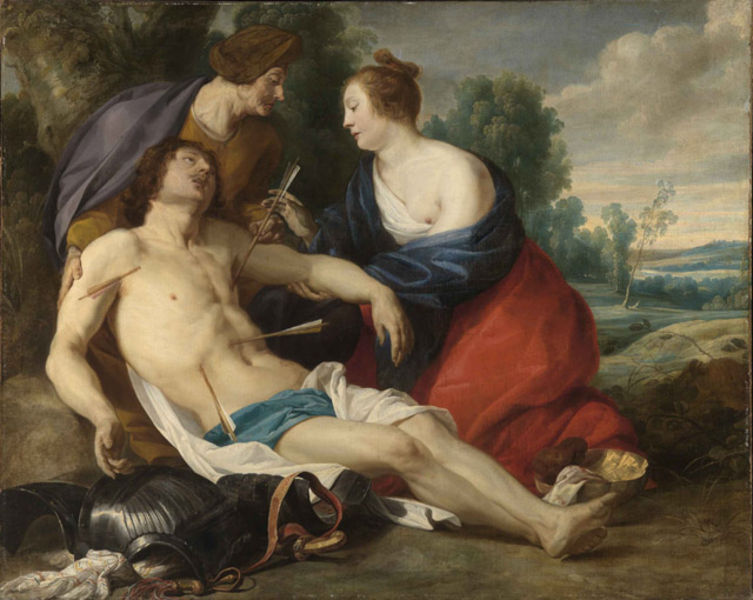
Titel: Die Heilige Irene zieht dem Heiligen Sebastian die Pfeile aus den Wunden
Künstler: Theodor Rombouts
Standort: Karlsruhe
Institution: Staatliche Kunsthalle Karlsruhe
Schlagwörter: akt, baum, berg, blau, feder, fuß, gemälde, hand, haut, himmel, kampf, körper, laub, lendenschurz, mann, nackt, rubens, schatten, schurz, umhang, weiß, wolken, wunde, bäume, frauen, gelb, grün, landschaft, menschen, ocker, abend, braun, brust, bunt, busen, frau, frisur, grau, haar, hintergrund, hut, kleid, männer, nase, schwarz, stützen, türkis, ölbild, blick, gras, gürtel, rasen, rot, tuch, weg, wiese, wolke, malerei, bart, hose, kappe, mütze, arm, augen, band, barock, bibel, dienerin, falten, federn, gesicht, halten, hinrichtung, leiche, leinen, mensch, mord, schale, schüssel, spitze, tod, tot, toter, trauer, hals, portrait, ast, baumstamm, dämmerung, ebene, ferne, horizont, hügel, natur, stamm, weite, büsche, kirche, sonne, boden, auge, gewand, gold, haare, mantel, tücher, gewänder, mutter, paar, vater, locken, renaissance, schulter, wald, wiesse, beine, kopfbedeckung, bein, brüste, dutt, liegen, italien, zwei, berge, fels, lila, sonnenuntergang, violett, landschaftsmalerei, ziehen, füsse, krieg, wetter, falte, riemen, zwei männer, woken, metall, tiefe, nabel, bauch, faltenwurf, halbakt, bauchnabel, liegend, oberkörper, abendstimmung, abwenden, vier, schulterfrei, eisen, schild, mond, panzer, blut, lende, religion, ausziehen, barfuß, hocken, schwert, säbel, knien, soldat, verletzt, fraue, helm, arzt, medizin, mythologie, ritter, rüstung, brustpanzer, harnisch, leib, ende, jesus, leichnam, sterben, wunden, hilfe, leid, leiden, schmerz, leder, mittelalter, krieger, religiös, bleich, heiliger, ritterrüstung, auen, absolutismus, gurt, märtyrer, gestrüpp, kreig, symbolik, heilig, maria, verletzung, verwundet, geliebte, turban, pfeil, lil, sakral, gefallen, pfeile, helfen, rettung, verwundeter, sterbender, getroffen, legende, sorge, fürsorge, sterbend, waschung, nackter oberkörper, martyrer, wassser, martyrium, abnahme, pflege, verwundung, reinigung, figurengruppe, helfer, marter, sebastian, verarzten, versorgen, borke, stephan, herausziehen, sankt, bolzen, heiliger sebastian, hl. sebastian, pflegen, mythe, befreiung, stefan, lederriemen, ärztin, verletzer, gestochen, er, 3 personen, toit, stefanus, bnlau, sterben#, figurenbild, ritterheiliger, sebastia, hirnisch, kein blut, blizer, reacke, sebastina, märyrer, leicher, rotb, pfileo, pfeil schmerz